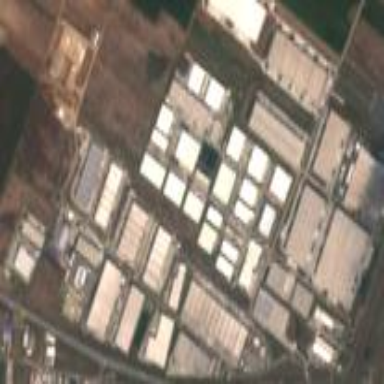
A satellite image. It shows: Industrial area with warehouses.